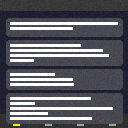
Screen state: on